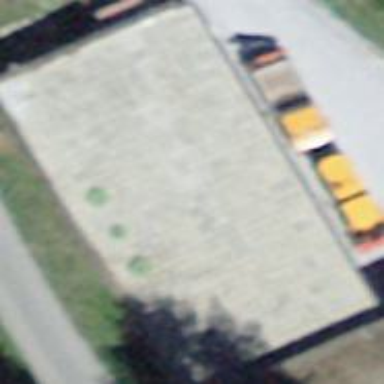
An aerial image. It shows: Building.